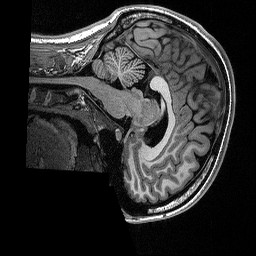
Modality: T1w
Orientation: sagittal
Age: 21
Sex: female
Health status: healthy
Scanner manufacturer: siemens
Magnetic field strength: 1.5 T
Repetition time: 2.73 s
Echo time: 0.00357 s